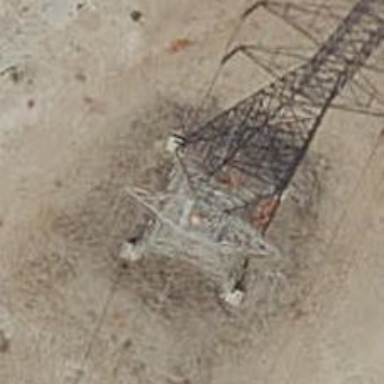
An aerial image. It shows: Towering power structure.